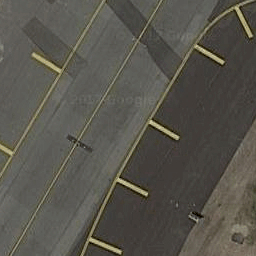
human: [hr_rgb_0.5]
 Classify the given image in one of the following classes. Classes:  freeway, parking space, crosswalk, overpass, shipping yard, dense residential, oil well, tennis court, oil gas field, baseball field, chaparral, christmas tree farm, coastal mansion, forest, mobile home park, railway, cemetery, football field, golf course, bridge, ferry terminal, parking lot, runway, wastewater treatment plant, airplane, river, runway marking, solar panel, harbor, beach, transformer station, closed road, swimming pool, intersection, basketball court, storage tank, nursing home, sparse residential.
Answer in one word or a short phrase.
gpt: runway marking